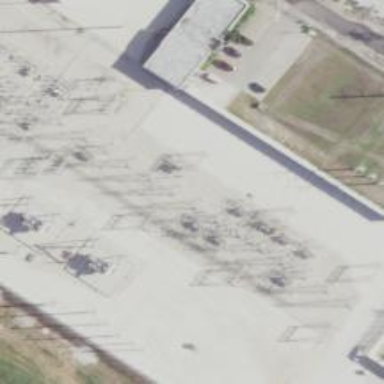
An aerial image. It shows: Switch used for power control.